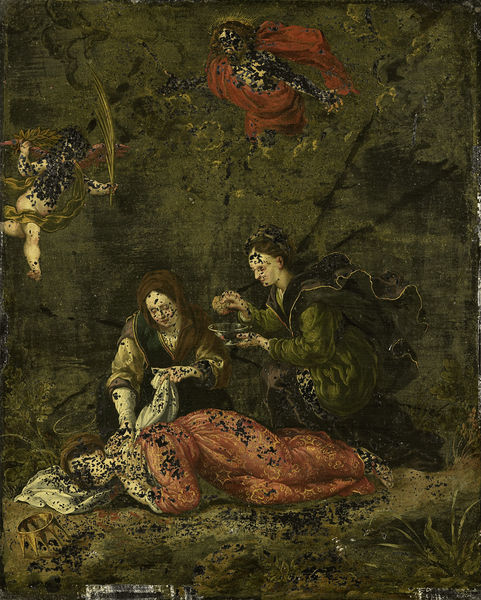
Titel: De dood van de heilige Cecilia
Künstler: Hieronymus Wierix
Standort: Amsterdam
Institution: Rijksmuseum
Schlagwörter: feder, gemälde, nackt, schlaf, blumen, blüten, wiese, schale, tot, natur, paar, pflanzen, fliegen, putto, liegen, nahrung, zweig, hilfe, verletzung, waschung, pflege, samariter, scholafen, bettung